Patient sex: M
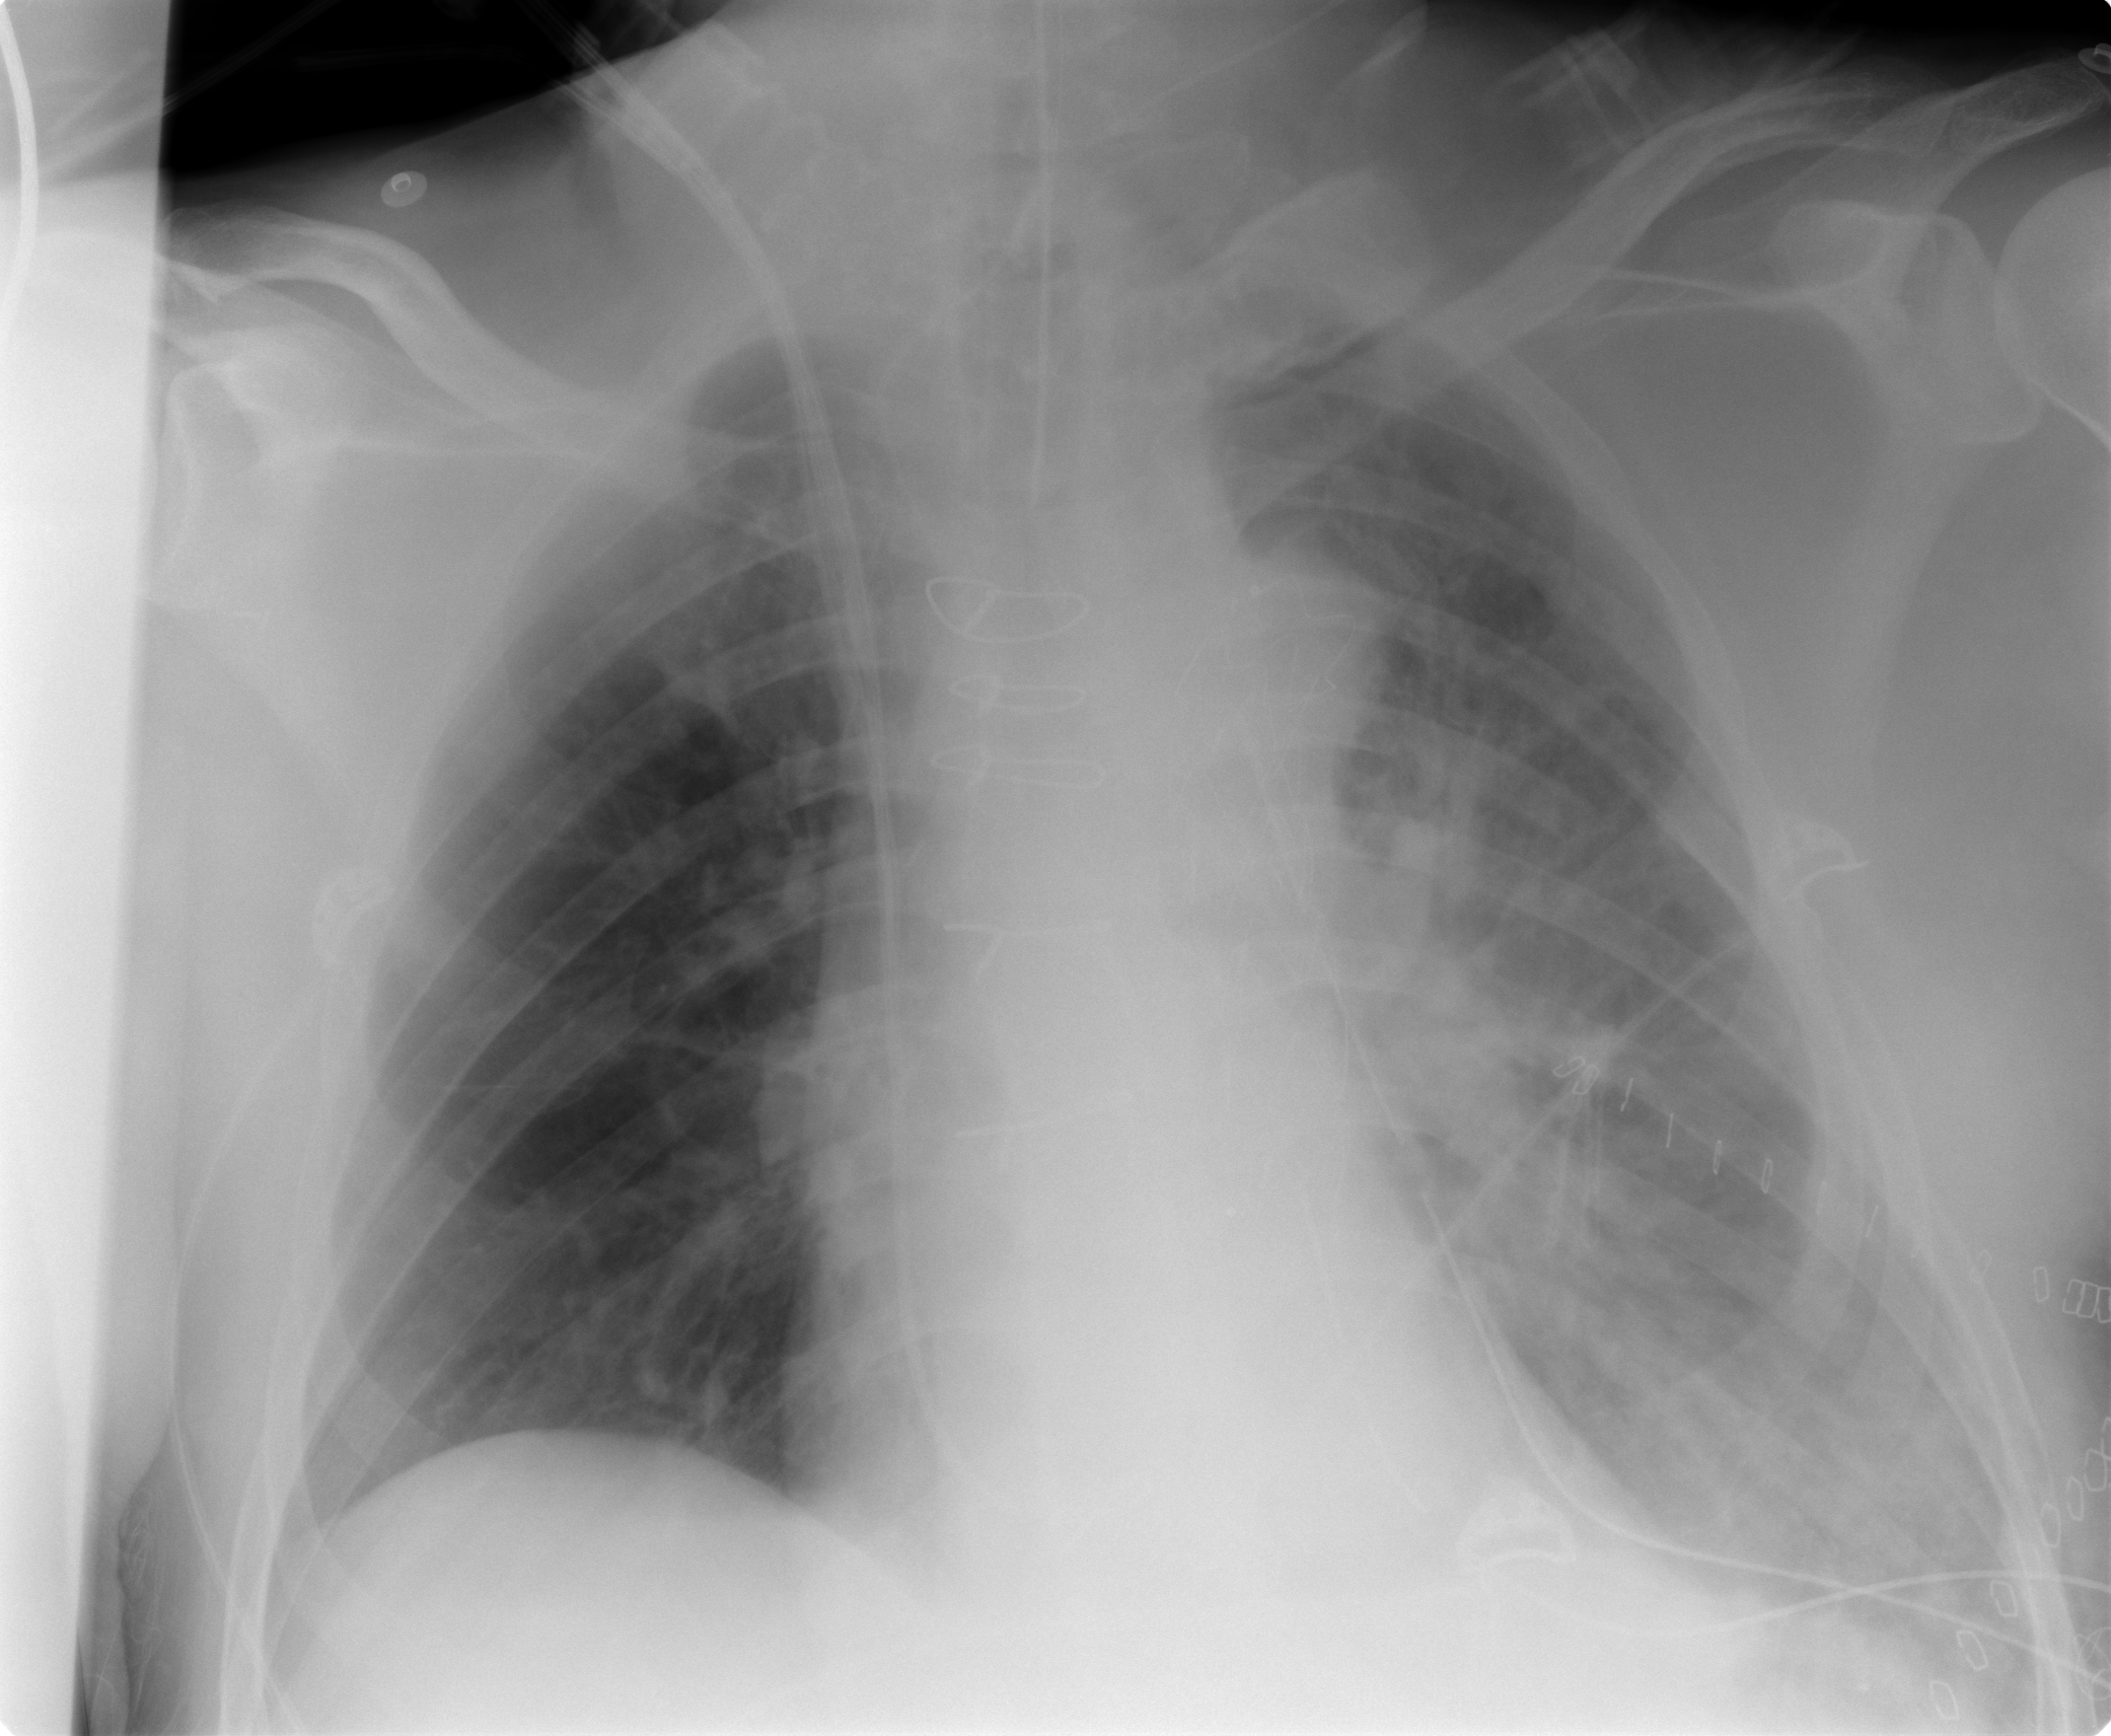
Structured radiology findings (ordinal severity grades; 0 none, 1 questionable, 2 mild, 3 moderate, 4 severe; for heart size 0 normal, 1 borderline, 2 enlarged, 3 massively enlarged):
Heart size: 0
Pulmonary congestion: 0
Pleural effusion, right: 0
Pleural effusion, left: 2
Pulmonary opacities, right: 0
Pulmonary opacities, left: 2
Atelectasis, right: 0
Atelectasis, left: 2